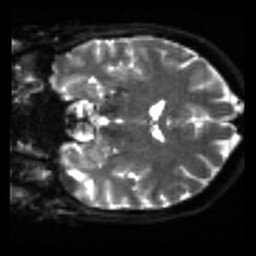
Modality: sbref
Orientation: coronal
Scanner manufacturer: siemens
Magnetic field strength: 3 T
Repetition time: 4 s
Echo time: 0.0594 s